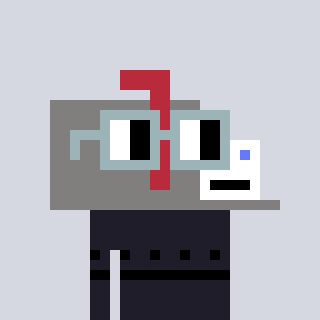
a pixel art character with square dark gray glasses, a mailbox-shaped head and a grayscale-colored body on a cool background